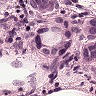
Metastatic tissue present: yes